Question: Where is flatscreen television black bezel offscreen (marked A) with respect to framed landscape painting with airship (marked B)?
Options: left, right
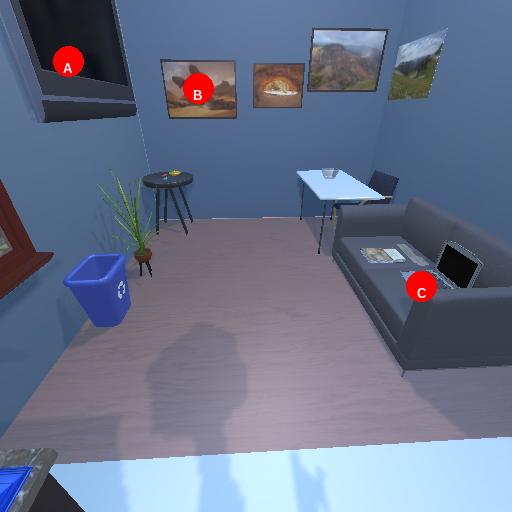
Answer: left